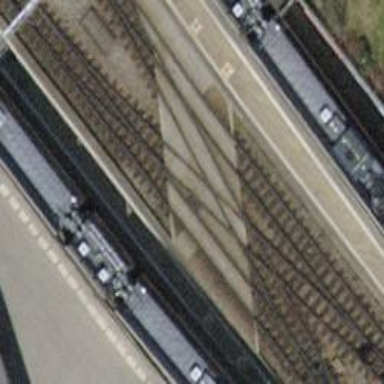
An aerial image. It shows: Narrow-gauge railway siding with electrified contact lines. It has one track.